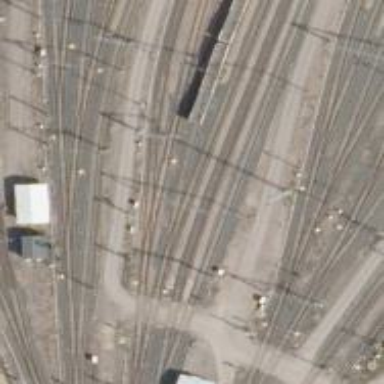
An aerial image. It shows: Railway signal.